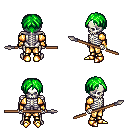
a pixel art fantasy rpg character, male body template, skeleton, gold arm armor, gold greaves, green parted hairstyle, bracelets, gold boots, spear, four views (front, back, left, right), 2x2 character sprite sheet, small pixel art, hard edges, no anti-aliasing